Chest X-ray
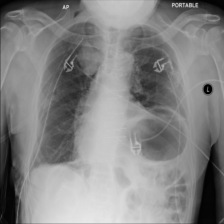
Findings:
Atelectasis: positive
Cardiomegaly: negative
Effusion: negative
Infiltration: negative
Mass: positive
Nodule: negative
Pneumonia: negative
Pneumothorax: negative
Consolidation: negative
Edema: negative
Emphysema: negative
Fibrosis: negative
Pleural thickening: negative
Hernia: negative